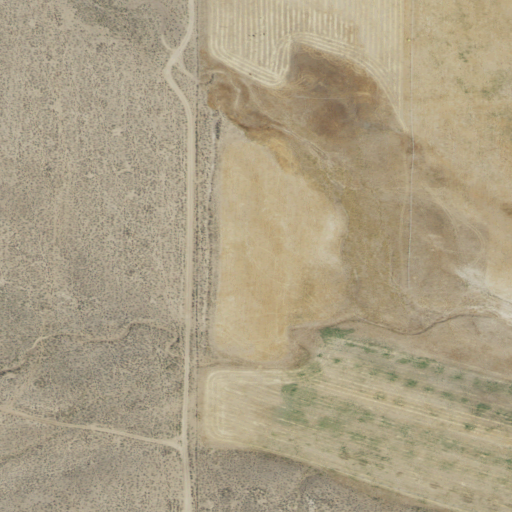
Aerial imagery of plain(s) in Oregon named Swede Flat containing grassland, shrub, herbaceous wetlands, open development, and low intensity development